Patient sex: M
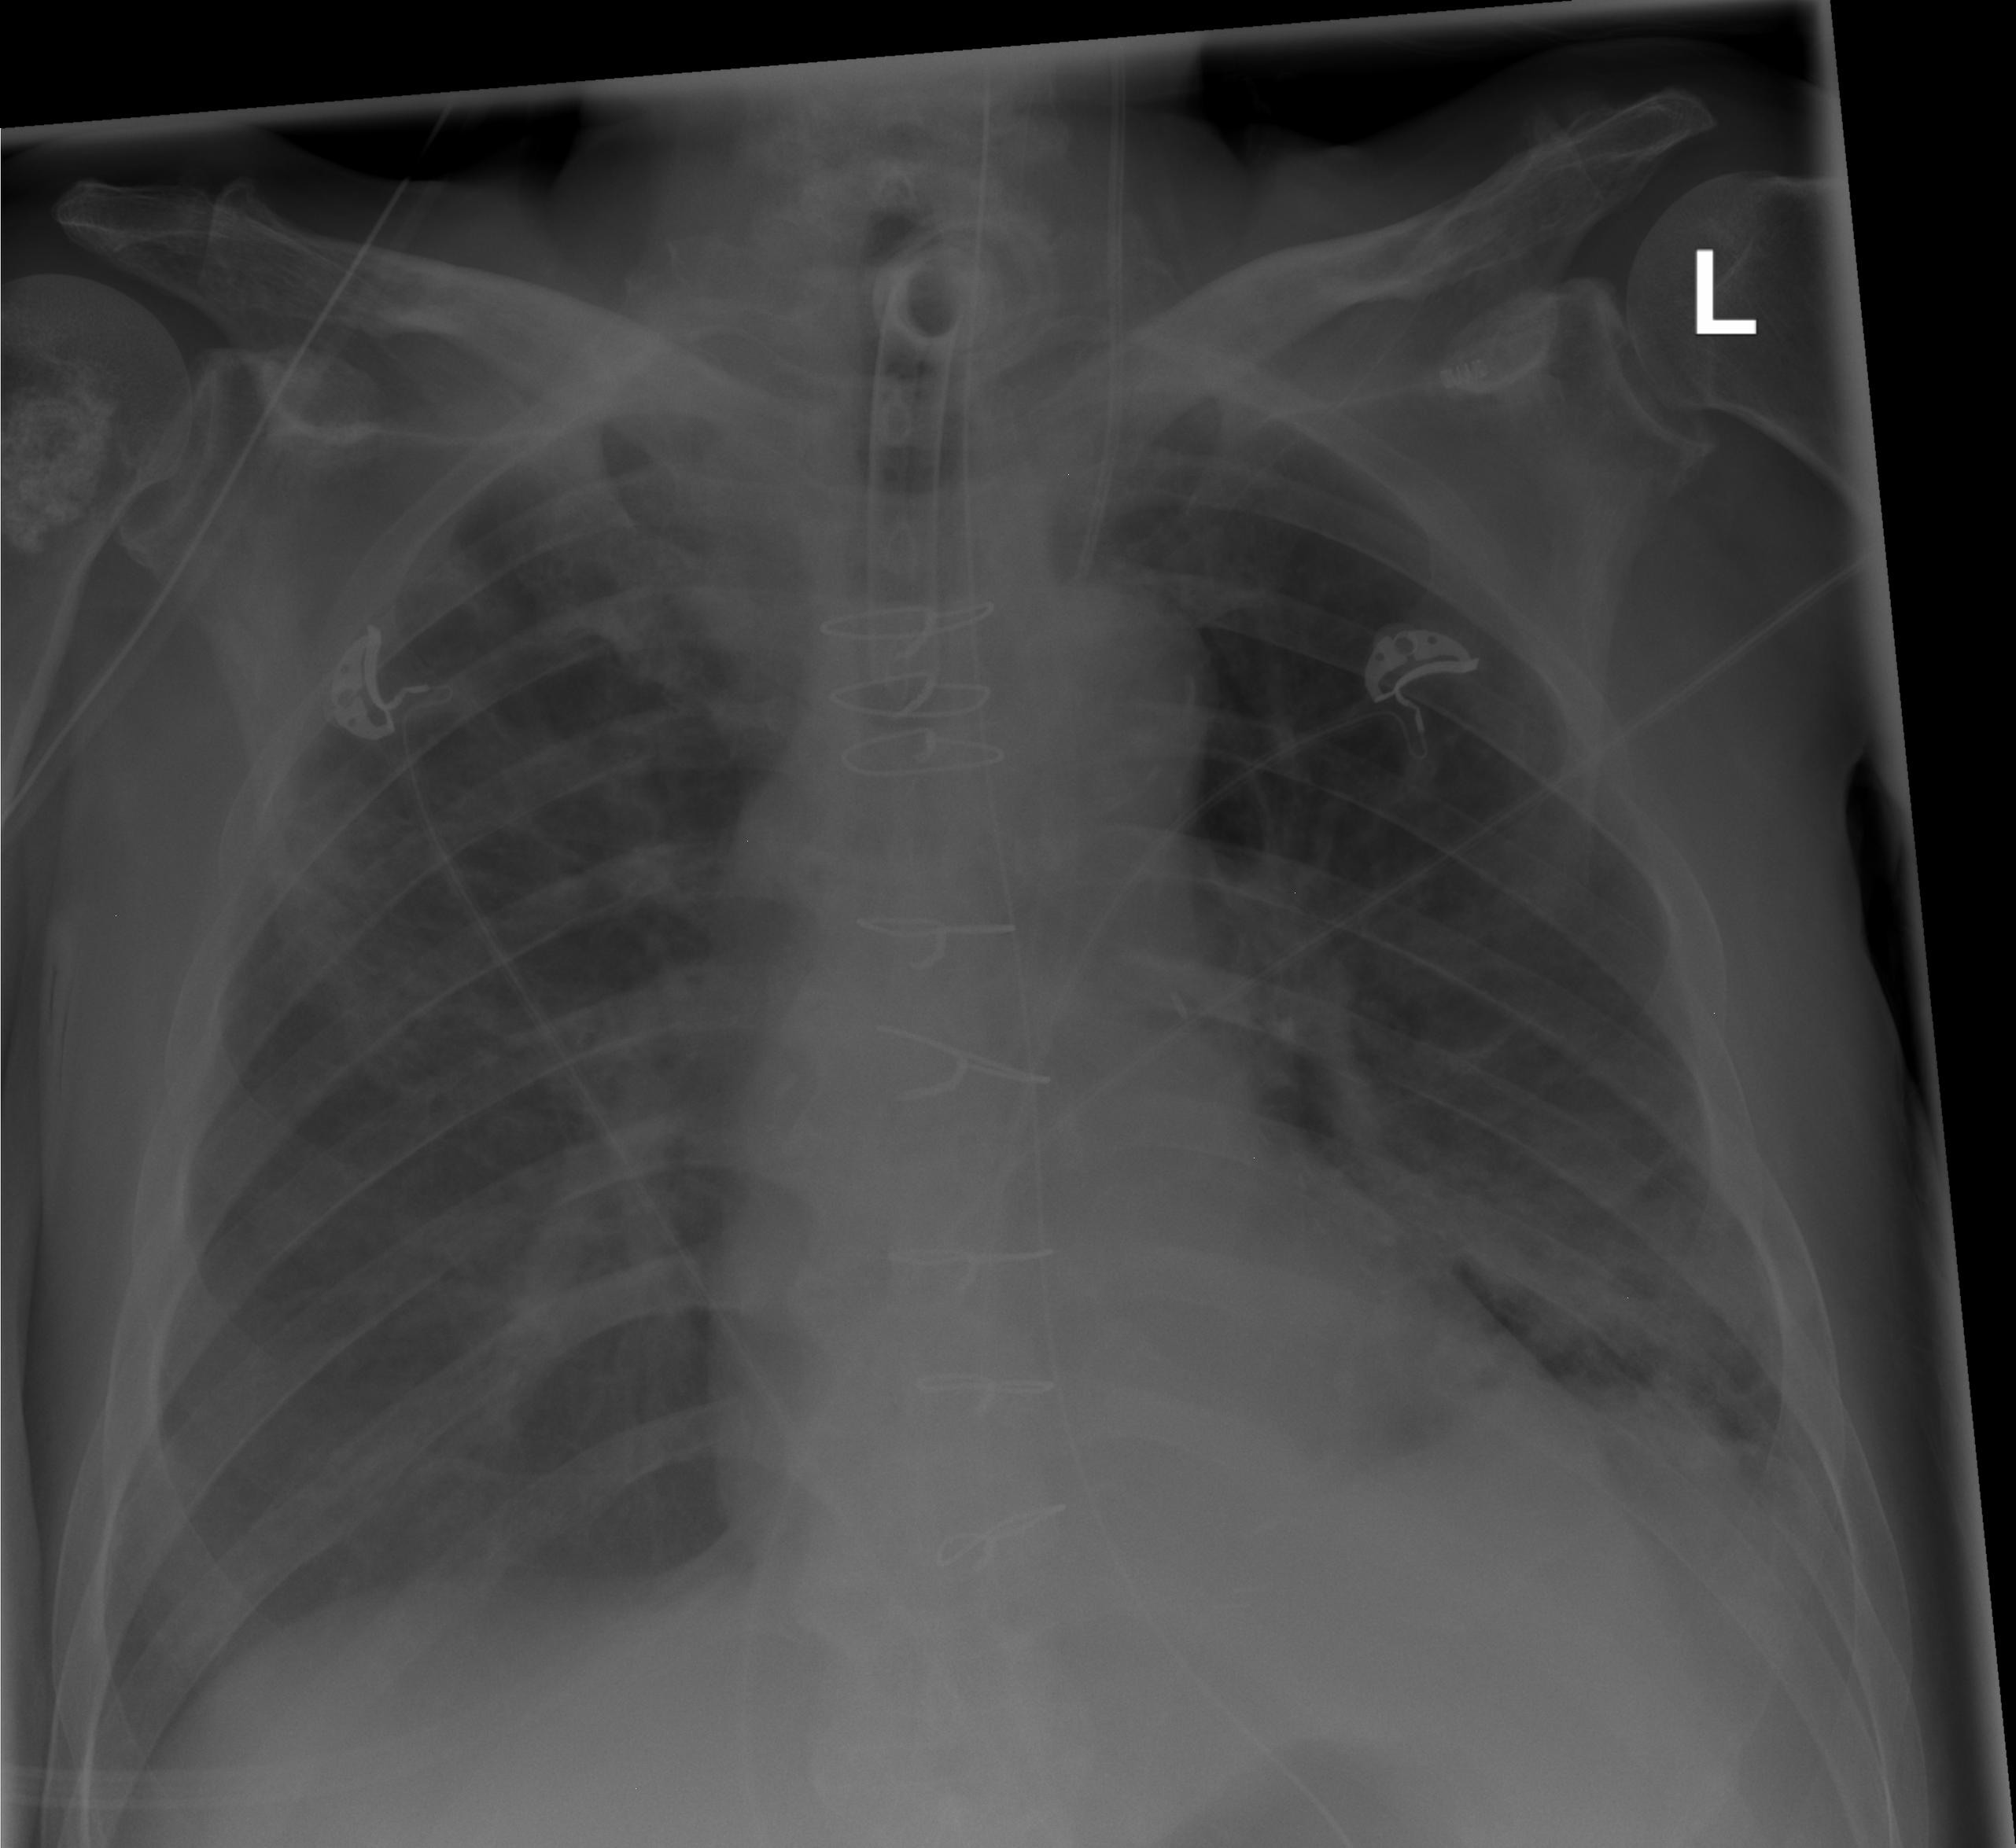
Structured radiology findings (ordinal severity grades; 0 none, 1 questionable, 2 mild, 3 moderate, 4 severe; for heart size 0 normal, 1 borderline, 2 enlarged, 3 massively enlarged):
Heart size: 0
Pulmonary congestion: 0
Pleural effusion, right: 2
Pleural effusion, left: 0
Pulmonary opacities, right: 2
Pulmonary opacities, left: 2
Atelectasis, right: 2
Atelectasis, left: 2